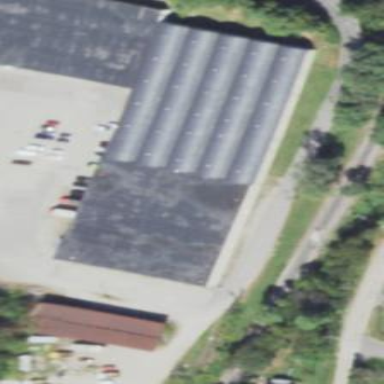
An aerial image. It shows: Commercial building.